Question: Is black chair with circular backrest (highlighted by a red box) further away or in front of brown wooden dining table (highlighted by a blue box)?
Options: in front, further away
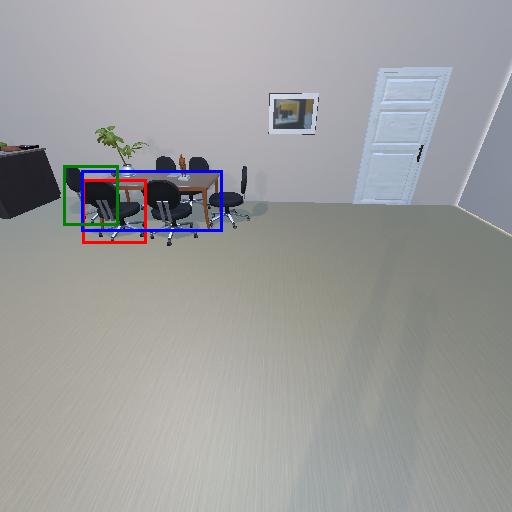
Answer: in front